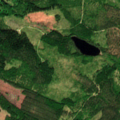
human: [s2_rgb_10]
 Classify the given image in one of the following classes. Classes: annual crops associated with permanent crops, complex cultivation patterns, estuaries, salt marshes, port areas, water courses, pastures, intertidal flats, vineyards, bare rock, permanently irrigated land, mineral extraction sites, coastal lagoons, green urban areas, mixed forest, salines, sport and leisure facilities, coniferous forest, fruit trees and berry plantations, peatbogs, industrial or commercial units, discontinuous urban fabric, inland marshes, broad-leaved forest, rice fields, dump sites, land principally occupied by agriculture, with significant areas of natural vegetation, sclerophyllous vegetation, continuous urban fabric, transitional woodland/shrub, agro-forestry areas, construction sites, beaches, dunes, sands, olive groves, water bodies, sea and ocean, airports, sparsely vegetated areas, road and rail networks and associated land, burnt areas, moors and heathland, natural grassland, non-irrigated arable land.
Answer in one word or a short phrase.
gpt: coniferous forest, mixed forest, transitional woodland/shrub